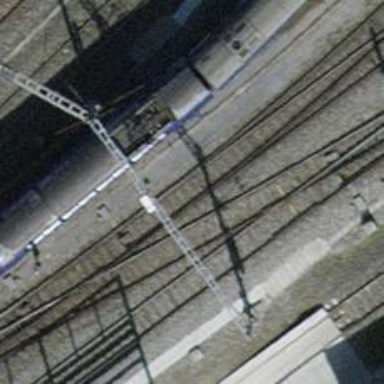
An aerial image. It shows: Railway switch.